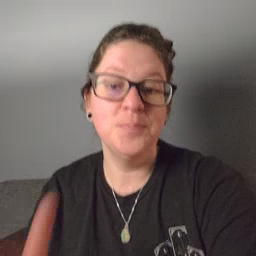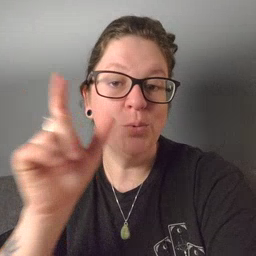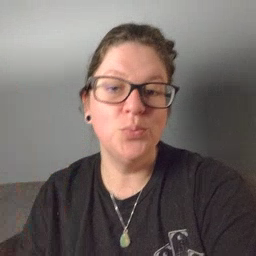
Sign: moon